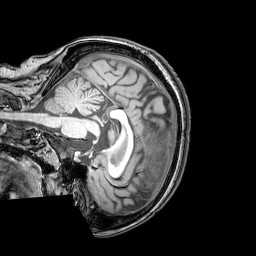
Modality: T1w
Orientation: sagittal
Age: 23
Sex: female
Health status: healthy
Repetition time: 0.081 s
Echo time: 0.037 s